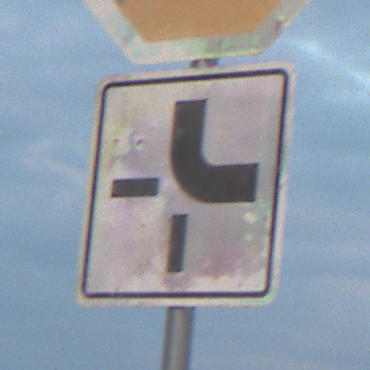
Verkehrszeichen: VerlaufVorfahrtsstrasse4
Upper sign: Stop
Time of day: SunriseSunset
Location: Outdoor (Nature)
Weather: PartlyCloudy
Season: NotSpecified
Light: Natural